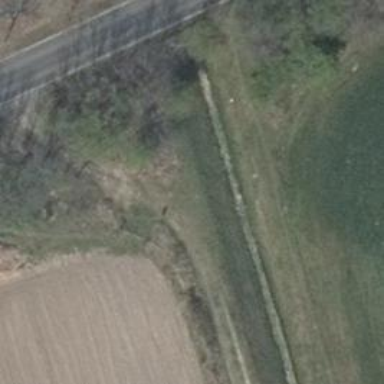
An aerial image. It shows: Grassy track with grade 5 track type.